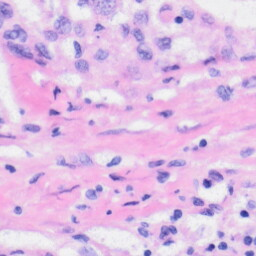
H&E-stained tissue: Liver